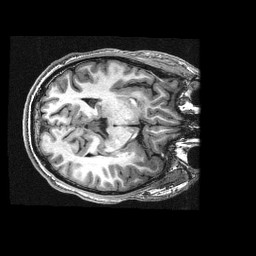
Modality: T1w
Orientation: axial
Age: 22
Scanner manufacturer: siemens
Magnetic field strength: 3 T
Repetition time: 2.3 s
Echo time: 0.00336 s